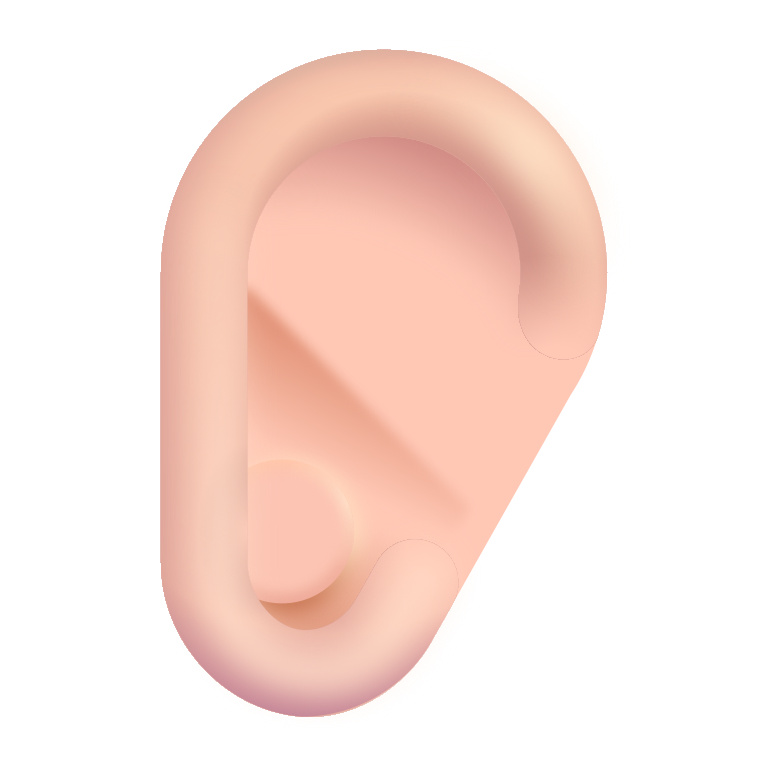
ear color light